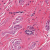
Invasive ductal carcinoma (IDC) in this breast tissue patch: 0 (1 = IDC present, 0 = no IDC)